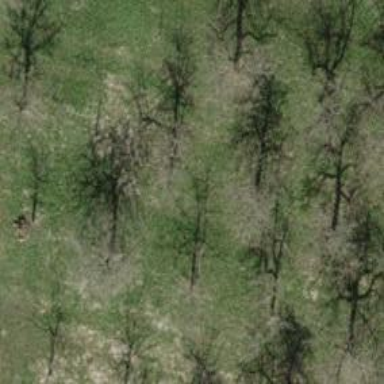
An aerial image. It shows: Single tag "natural: tree."